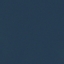
Land use / land cover class: SeaLake